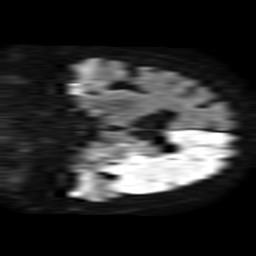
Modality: TRACE
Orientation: coronal
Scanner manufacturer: philips
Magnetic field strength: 1.5 T
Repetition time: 3.395 s
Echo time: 0.06922 s